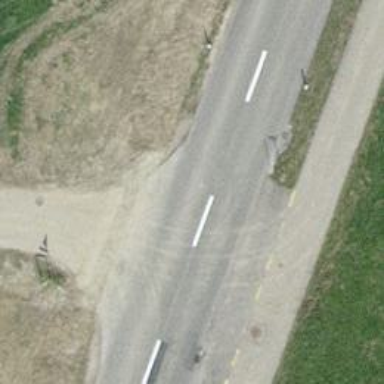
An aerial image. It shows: Road with "give way" sign.